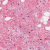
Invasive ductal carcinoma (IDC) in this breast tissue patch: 0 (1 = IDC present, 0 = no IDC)